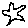
Label: star